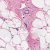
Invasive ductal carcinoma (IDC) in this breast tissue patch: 0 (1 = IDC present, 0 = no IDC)